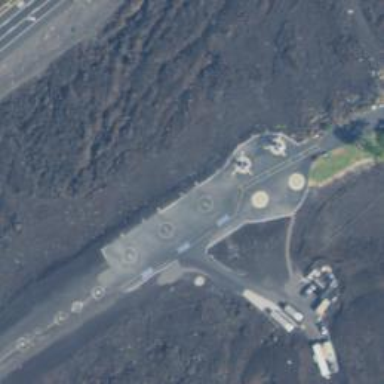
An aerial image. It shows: Image showing helipad at airport.